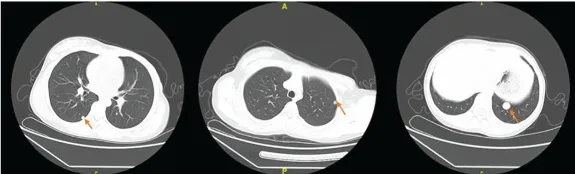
(A) The chest CT imaging presented the multiple pulmonary nodules in the right and left lung, with the biggest metastasis measuring nearly 2 cm.
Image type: radiology (ct)